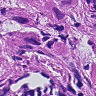
Metastatic tissue present: yes